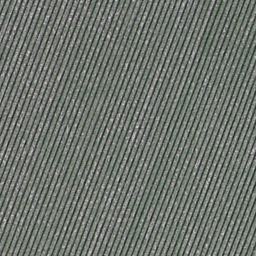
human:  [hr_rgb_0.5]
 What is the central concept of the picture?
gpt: farmland